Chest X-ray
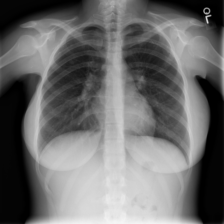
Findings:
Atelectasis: negative
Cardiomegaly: negative
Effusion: negative
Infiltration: negative
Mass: negative
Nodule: negative
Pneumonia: negative
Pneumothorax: negative
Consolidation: negative
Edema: negative
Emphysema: negative
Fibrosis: negative
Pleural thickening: negative
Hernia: negative